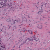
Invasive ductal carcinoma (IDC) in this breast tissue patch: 1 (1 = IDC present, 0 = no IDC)